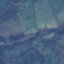
Land use / land cover: Pasture